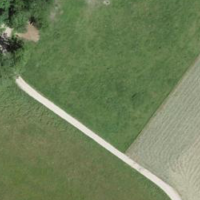
EUNIS habitat code: 52
Species observed at this site:
Corylus avellana